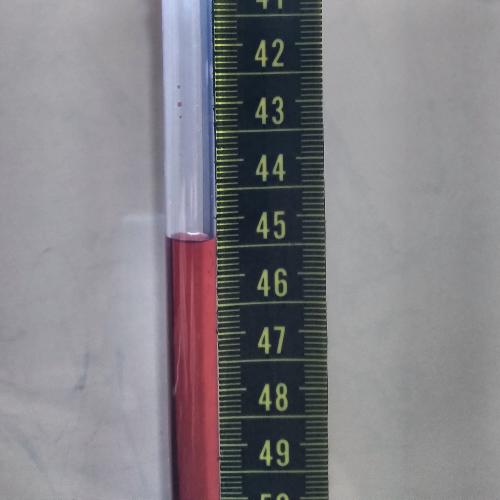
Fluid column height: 45.3 cm